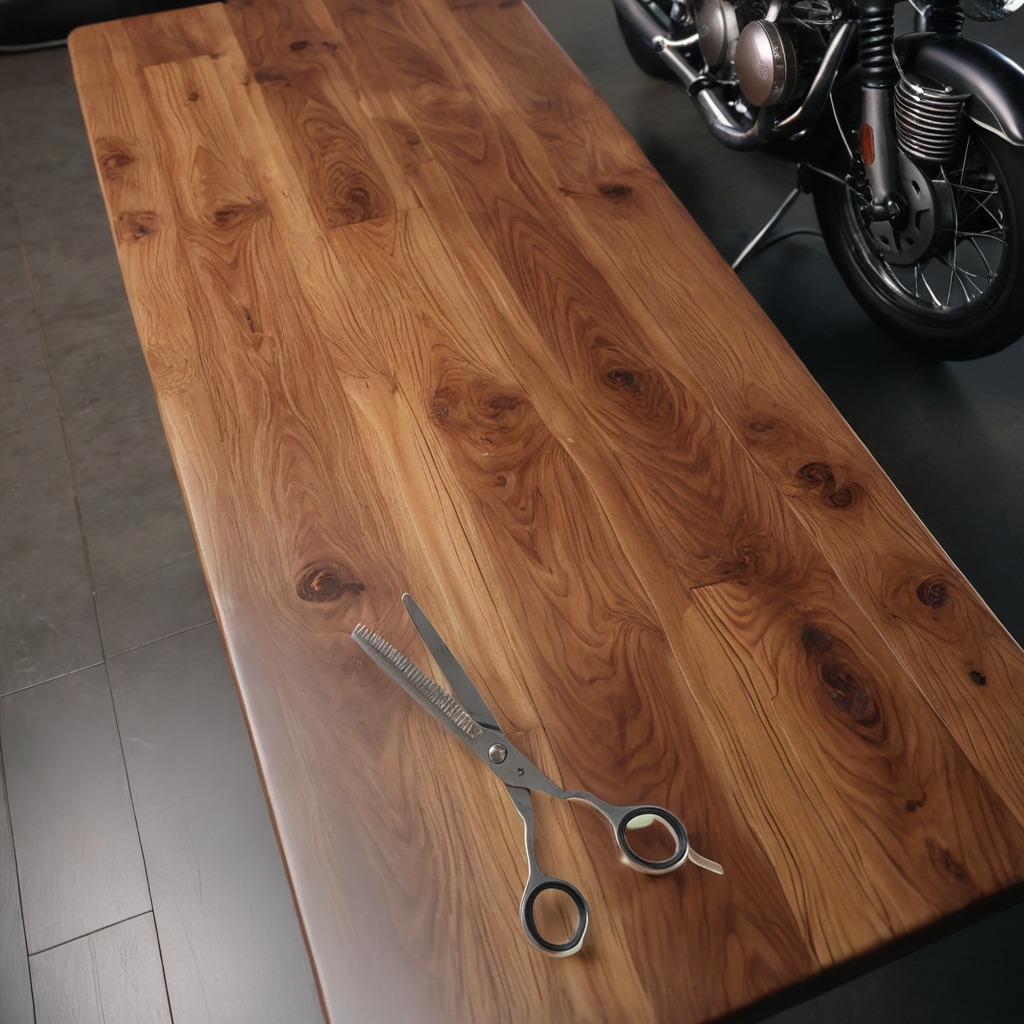
A scissor is lying on the wooden table in the garage.